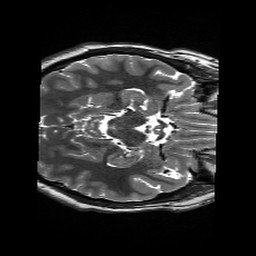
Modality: T2w
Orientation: axial
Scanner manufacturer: siemens
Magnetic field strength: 3 T
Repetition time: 13.52 s
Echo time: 0.088 s